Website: walmart
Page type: customer-info-address
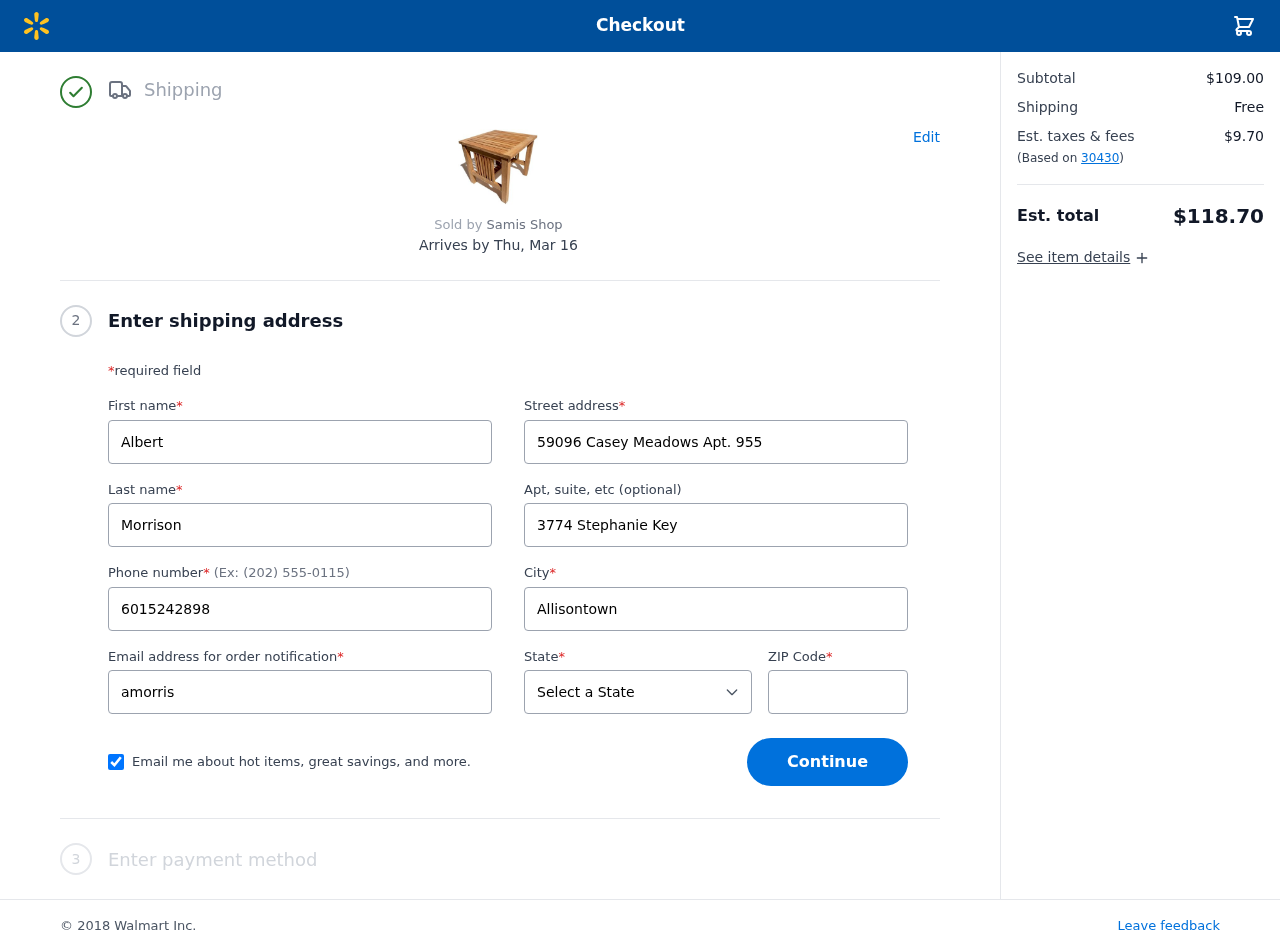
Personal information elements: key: PII_CITY
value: Allisontown
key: PII_EMAIL
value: amorrison@yahoo.com
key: PII_FIRSTNAME
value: Albert
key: PII_LASTNAME
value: Morrison
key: PII_PHONE
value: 6015242898
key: PII_POSTCODE
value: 30430
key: PII_STATE
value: Texas
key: PII_STREET
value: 59096 Casey Meadows Apt. 955
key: PII_STREET2
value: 3774 Stephanie Key
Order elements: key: ORDER_DELIVERY_DATE
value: Thu, Mar 16
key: ORDER_SUBTOTAL
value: $109.00
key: ORDER_SHIPPING_COST
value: Free
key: ORDER_TAX
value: $9.70
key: ORDER_TOTAL
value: $118.70